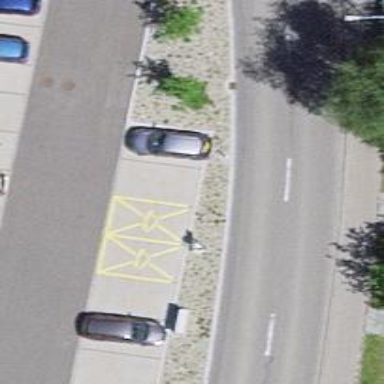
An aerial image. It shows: Charging station.